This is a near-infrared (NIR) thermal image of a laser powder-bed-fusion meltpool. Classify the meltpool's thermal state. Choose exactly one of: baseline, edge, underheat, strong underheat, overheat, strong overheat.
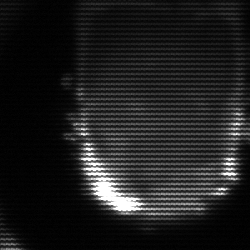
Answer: baseline